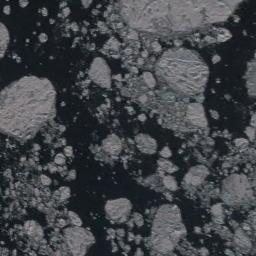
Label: sea_ice